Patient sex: F
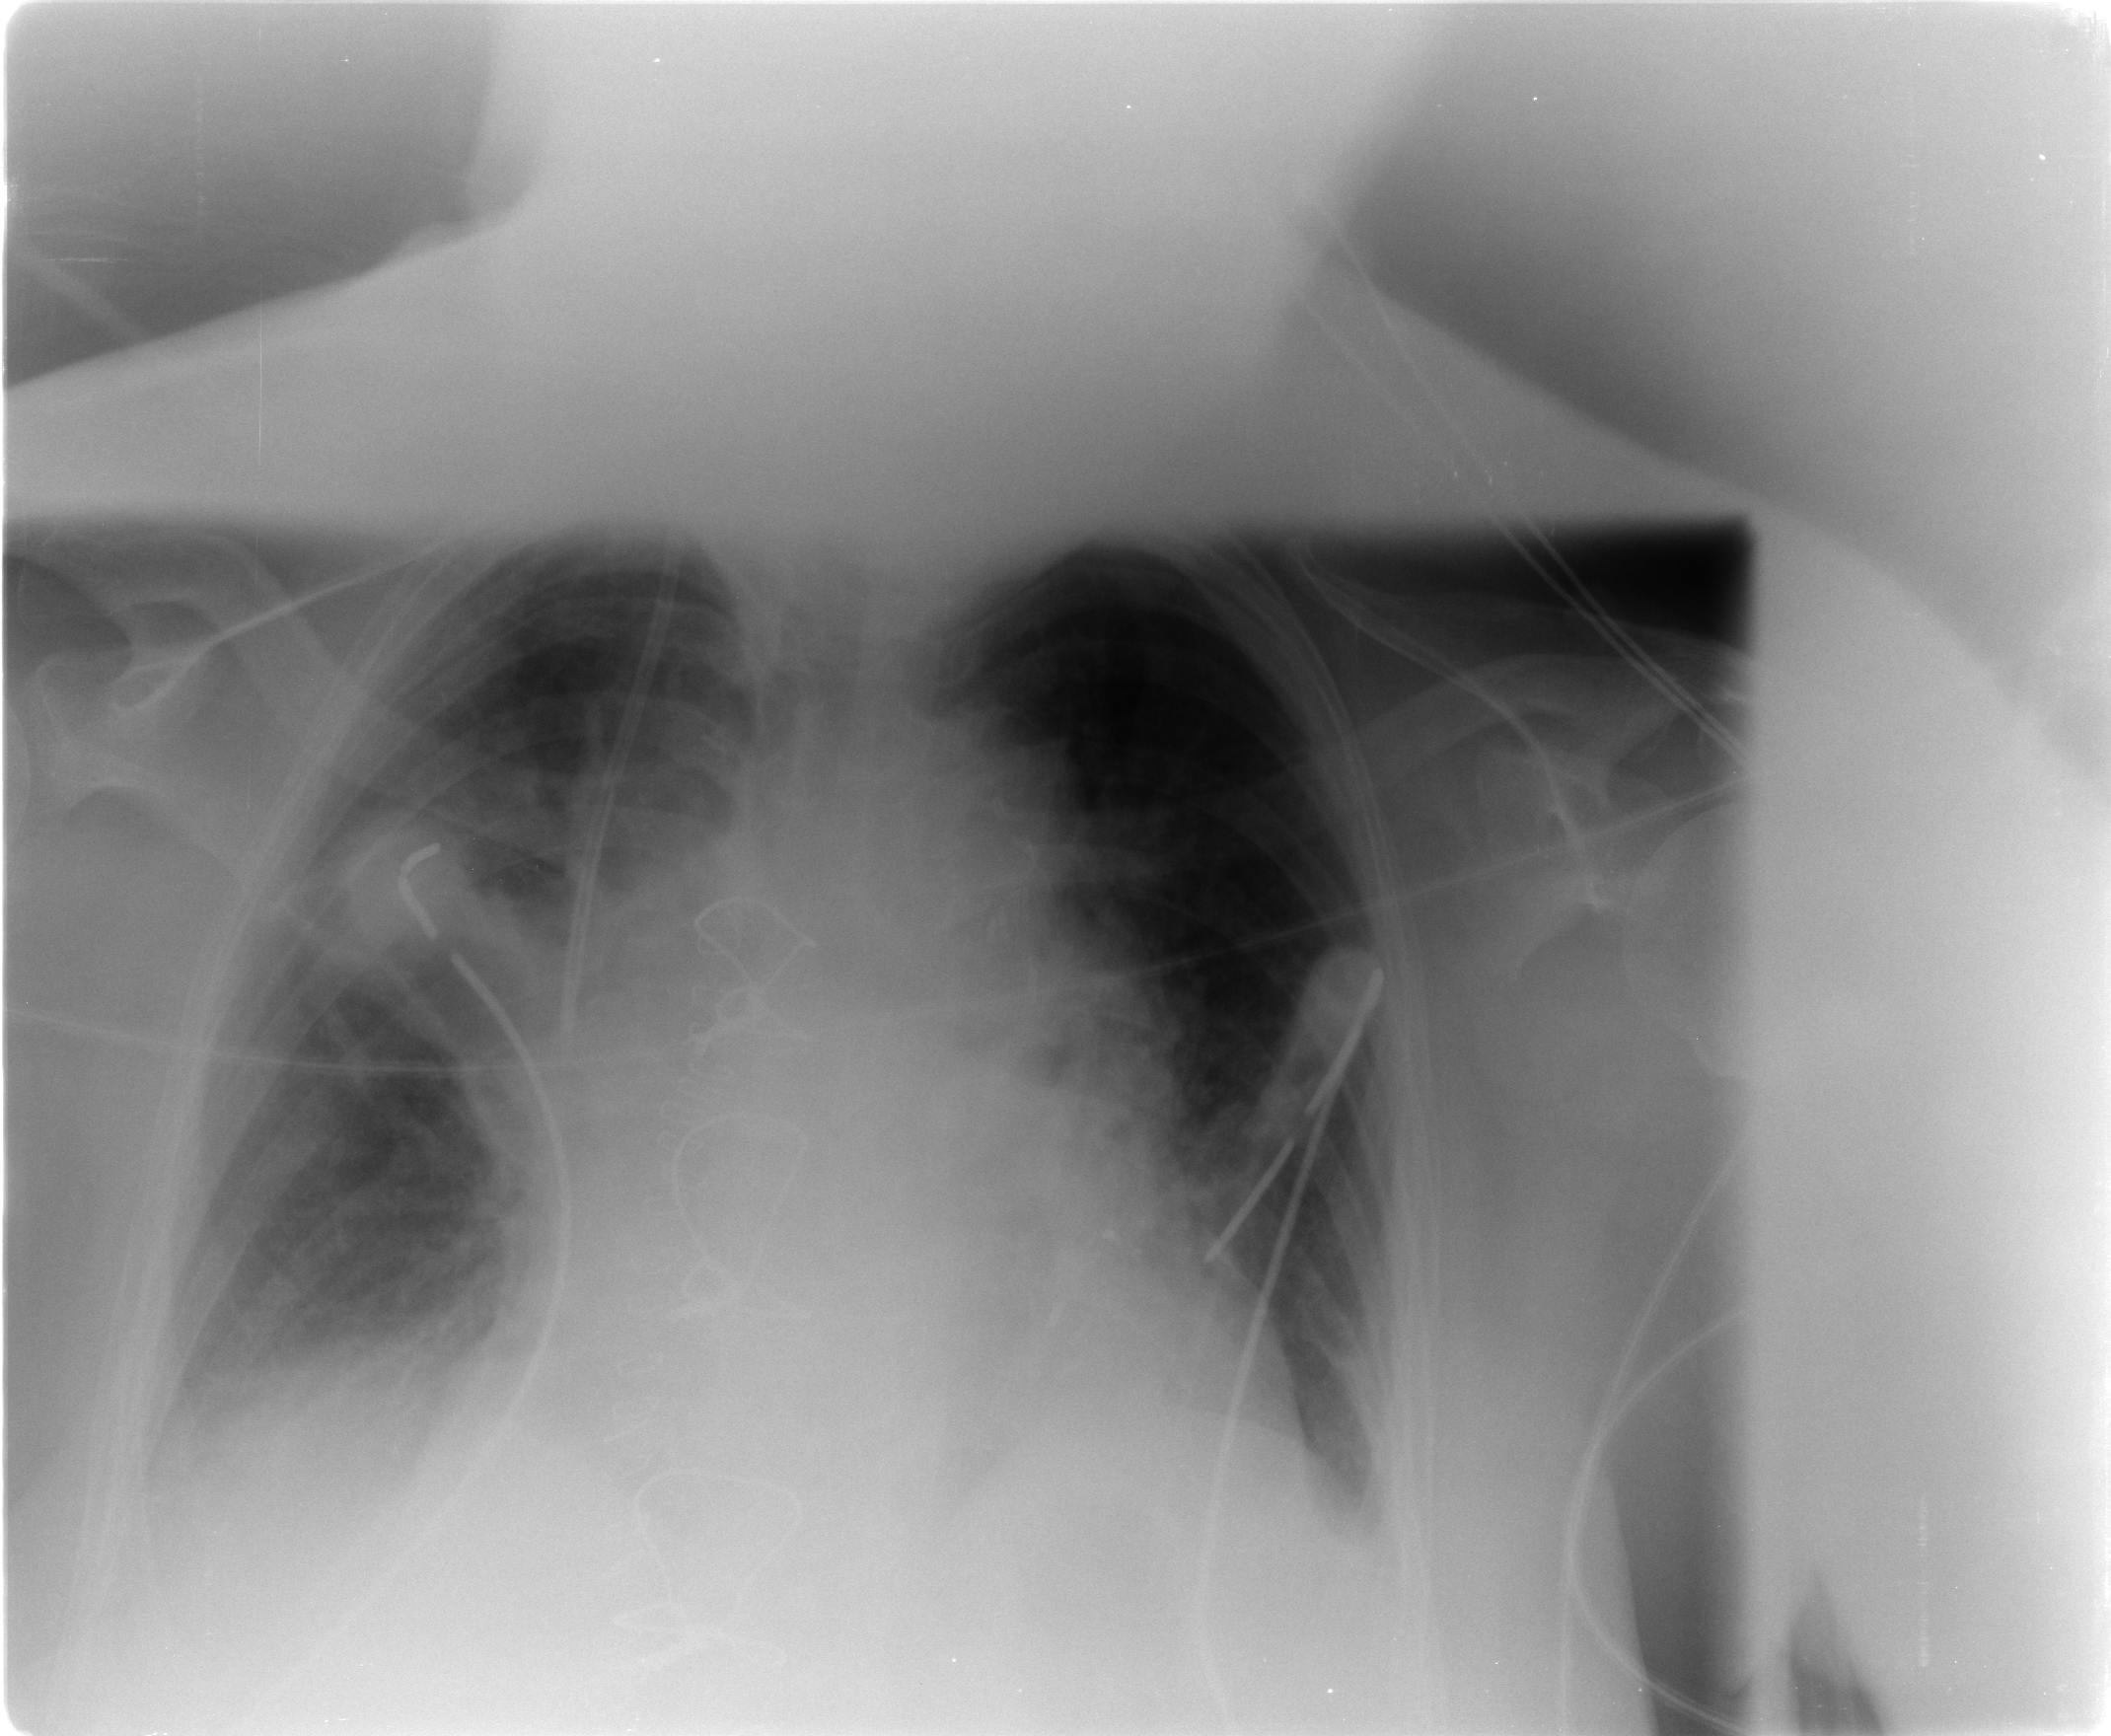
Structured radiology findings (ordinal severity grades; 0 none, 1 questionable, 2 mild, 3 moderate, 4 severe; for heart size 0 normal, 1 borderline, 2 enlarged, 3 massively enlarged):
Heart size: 2
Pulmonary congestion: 3
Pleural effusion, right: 1
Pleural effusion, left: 0
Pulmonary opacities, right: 2
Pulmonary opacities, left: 0
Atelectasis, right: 2
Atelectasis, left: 0